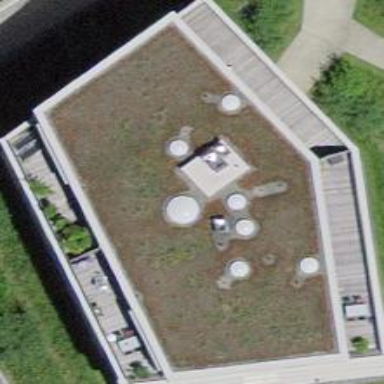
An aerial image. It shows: Apartment building with flat roof.